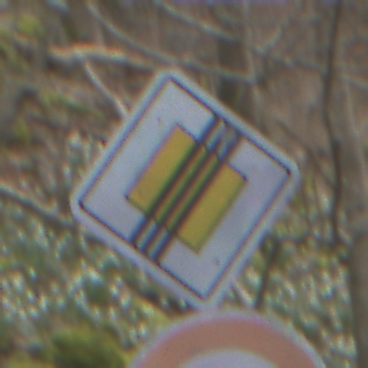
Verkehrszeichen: EndeVorfahrtsstrasse
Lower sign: Geschwindigkeit90
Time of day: MorningAfternoon
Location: Outdoor (Nature)
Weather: PartlyCloudy
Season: NotSpecified
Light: Natural